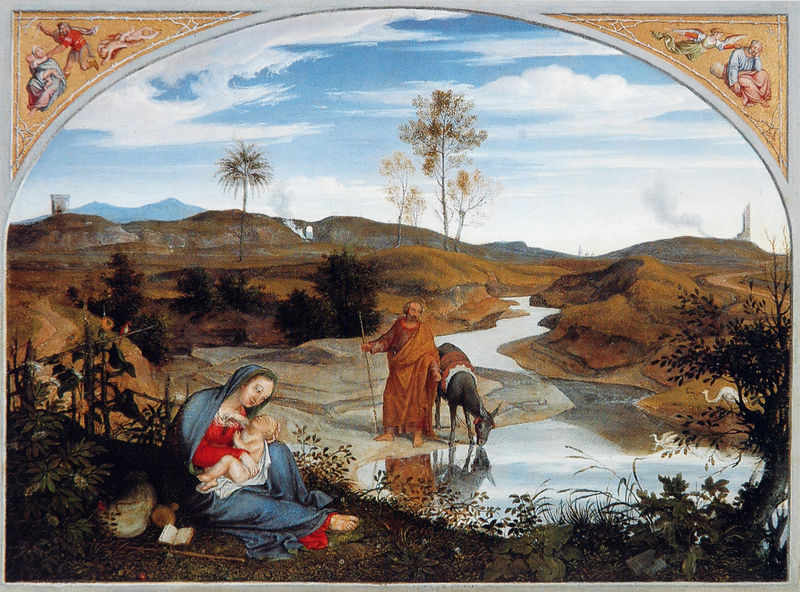
Titel: Campagnalandschaft mit der Ruhe auf der Flucht nach Ägypten
Künstler: Joseph Anton Koch
Standort: Stuttgart
Institution: Staatsgalerie
Schlagwörter: baum, blau, blätter, feuer, gemälde, himmel, mann, nackt, umhang, vogel, wasser, wolken, bäume, fluss, landschaft, ocker, see, sitzen, ufer, blumen, braun, brust, frau, grau, kleid, orange, weiss, gras, rot, tier, tiere, weg, bart, saufen, trinken, bibel, rahmen, bach, erde, gräser, horizont, hügel, natur, spiegelung, vögel, weite, büsche, rauch, sträucher, boden, land, mantel, familie, kind, mutter, pflanzen, esel, pferd, stock, turm, engel, garten, ruhe, ente, bogen, stab, berge, gebirge, zug, naiv, baby, pause, rast, rundbogen, böschung, palme, nazarener, flucht, ruine, buch, festung, flusslandschaft, barfuß, reiher, mutter und kind, zwickel, gebetsbuch, christus, jesus, christlich, karg, mönch, palmen, heilige, fresko, tränken, symbolik, papagei, maria, wandbild, madonna, mutter gottes, petrus, laube, josef, joseph, symbole, ägypten, heilige familie, jesuskind, madonna mit kind, storch, cornelius, flucht nach ägypten, christuskind, christopherus, nil, hl familie, peter cornelius, landshcaft, maria lactans, auszug aus ägypten, blumenteppich, brocke, disguised symbolism, grautier, joseph und maria, maria und kind, narzarener, rast auf der flucht, sieg über die erbsünde, flucht aus ägypten, maria und josef, maria und joseph, gebenedeit, seist du, bilbel, fulcht, mmaria